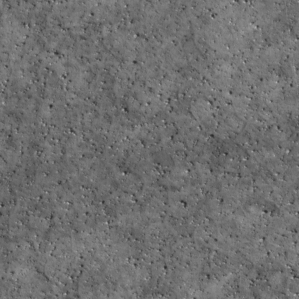
Label: non_frost